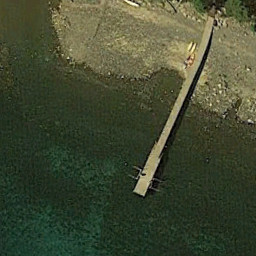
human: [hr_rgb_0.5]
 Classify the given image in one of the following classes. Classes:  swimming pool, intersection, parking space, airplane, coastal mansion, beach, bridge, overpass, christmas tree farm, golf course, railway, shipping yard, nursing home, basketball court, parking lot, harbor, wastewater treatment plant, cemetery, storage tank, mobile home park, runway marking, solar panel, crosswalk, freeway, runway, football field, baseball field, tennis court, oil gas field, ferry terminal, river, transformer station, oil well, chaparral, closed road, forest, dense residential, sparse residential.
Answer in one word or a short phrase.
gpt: ferry terminal